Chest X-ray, PA view. Patient: 34 years old, sex F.
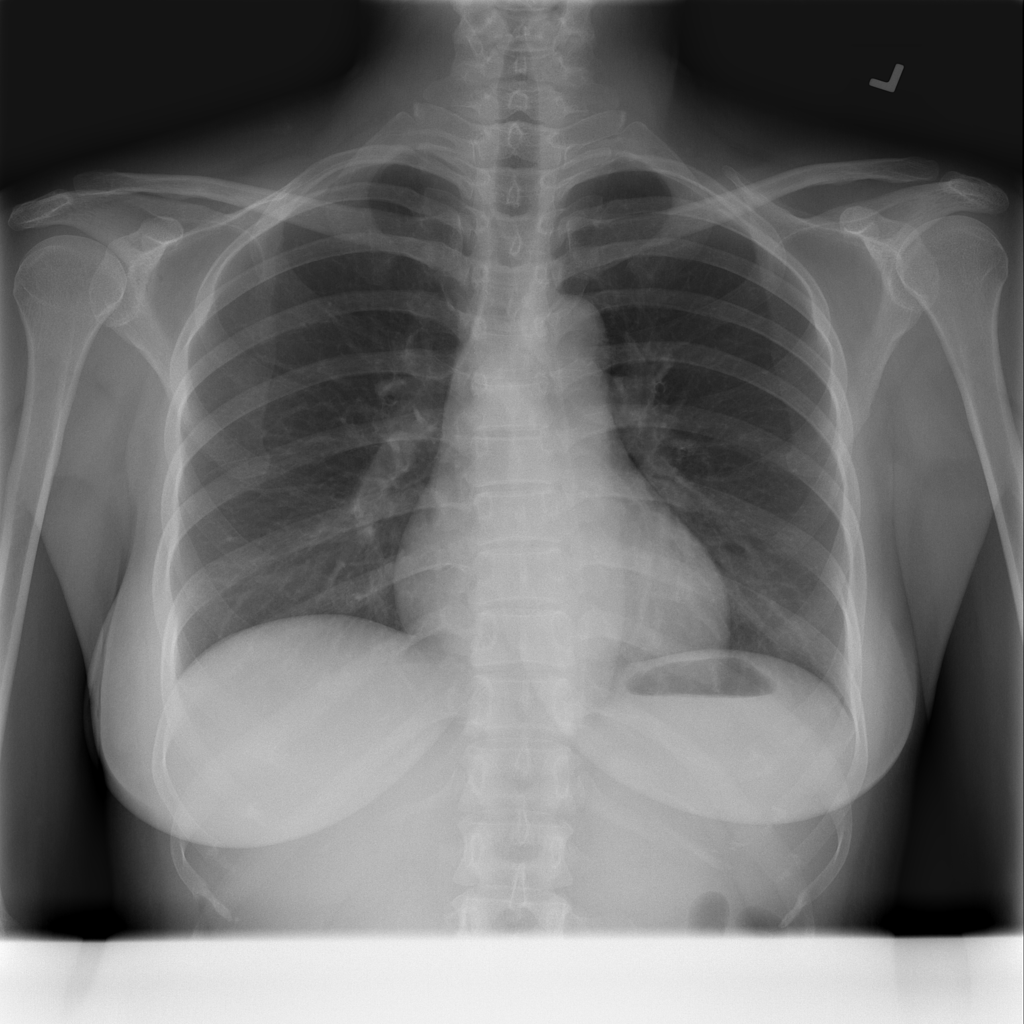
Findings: No Finding